Field crop: tomato
Growth stage: 1
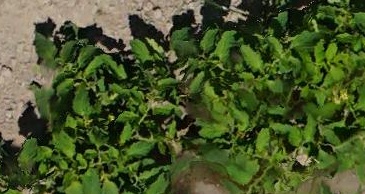
Species: tomato